Question: I'm trying to install c++ templates on Visual Studio and it keeps showing this message which I can't solve.

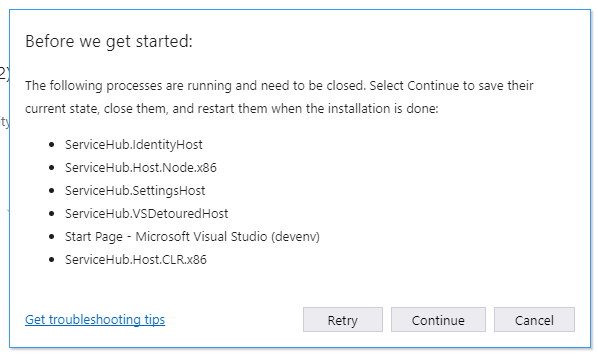
Answer: You need to close all visual studio windows before installing updates or new features.
If you have closed them all wait for a while for them to stop running, then check for the processes in task manager. If all else fails restart your machine.